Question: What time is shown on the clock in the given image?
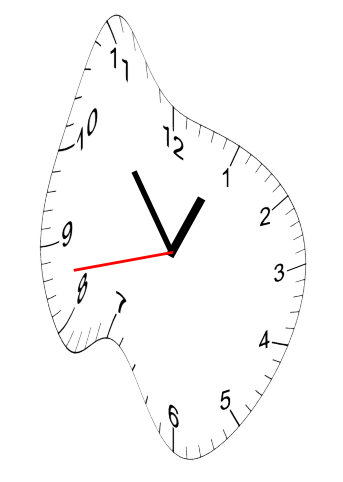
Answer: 12:53:43